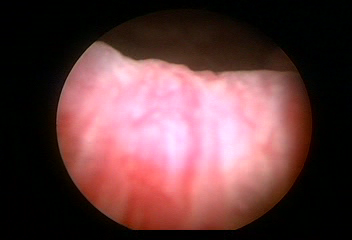
Modality: WLC
Class: Normal mucosa
Bladder cancer association: No